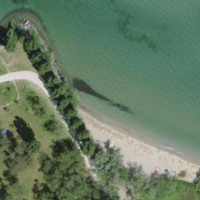
EUNIS habitat code: 14
Species observed at this site:
Draba verna
Grimmia pulvinata
Mergus merganser